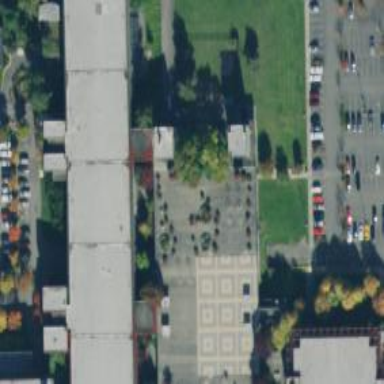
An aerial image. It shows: College building.